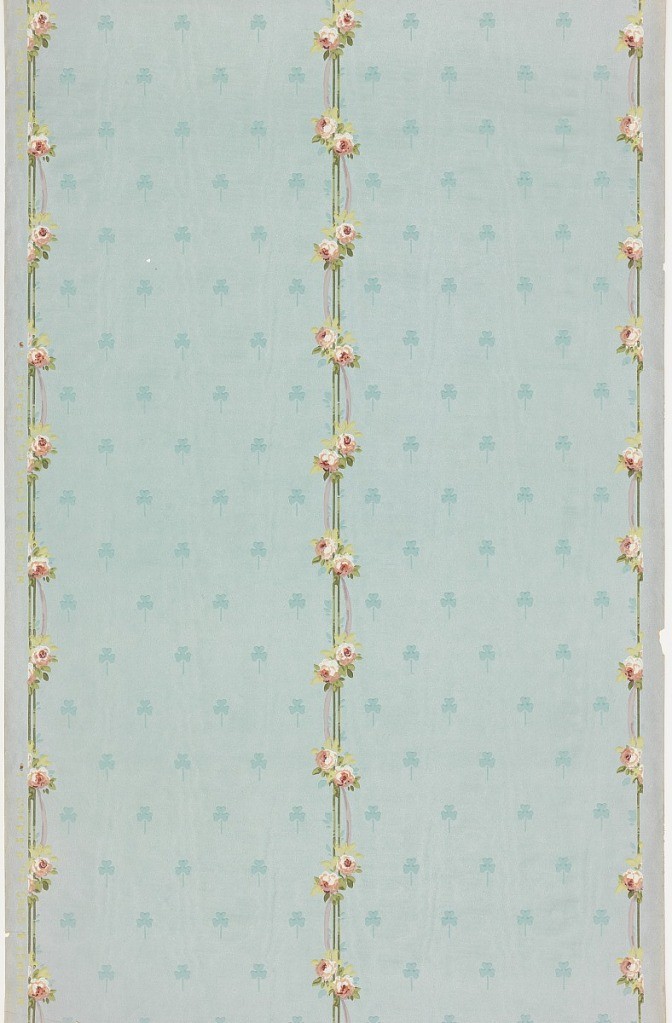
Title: Sidewall and frieze
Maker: M.H. Birge & Sons Co., 1834
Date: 1905–1920
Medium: Machine-printed paper, mica
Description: a) Petite floral stripe pattern. Small bouquets with ribbons on moire ground with three-leaf clover motif; b) Crown frieze with floral stripe meeting in pointed arch. Pinstripe pattern above arches. Printed in selvedge: "MH Birge & Sons Co USA".